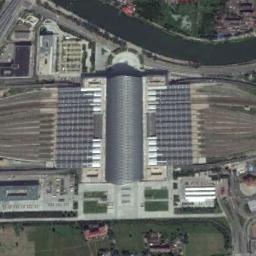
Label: railway_station